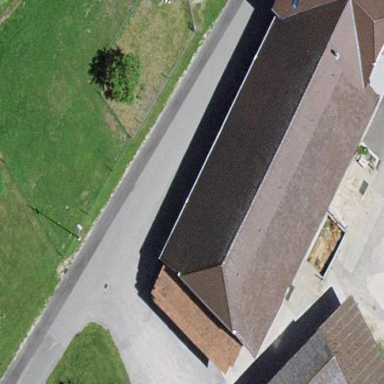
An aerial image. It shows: Farm building.